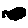
Label: hexagon